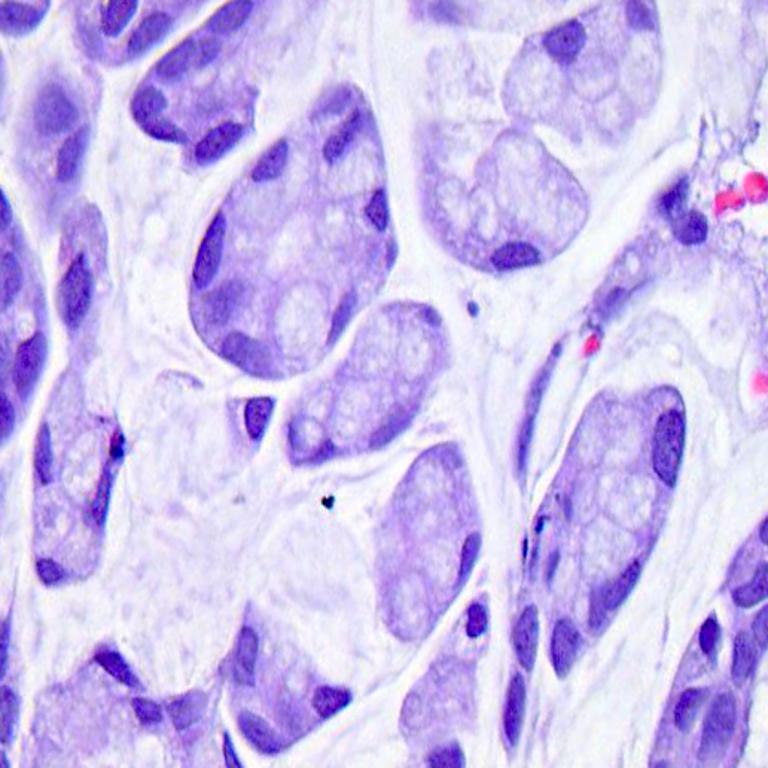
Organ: colon
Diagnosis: adenocarcinomas